Field crop: maize
Growth stage: 2
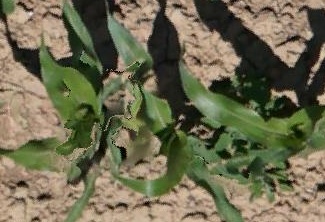
Species: maize